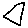
Label: triangle